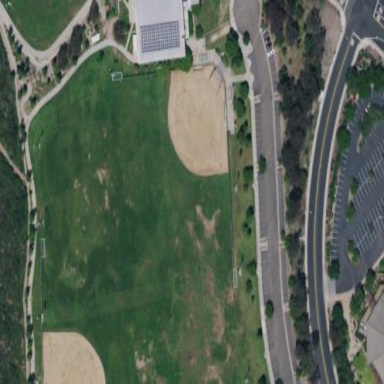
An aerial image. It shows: Sand pitch used for baseball or softball sports activities.